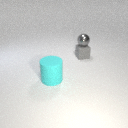
small gray rubber cube to the right of large cyan rubber cylinder